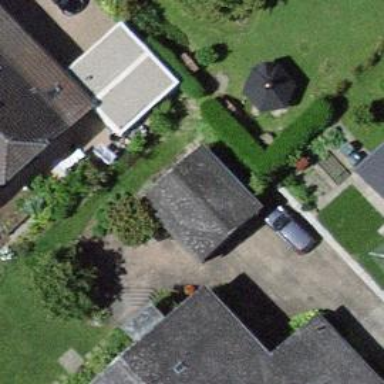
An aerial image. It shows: Garage.